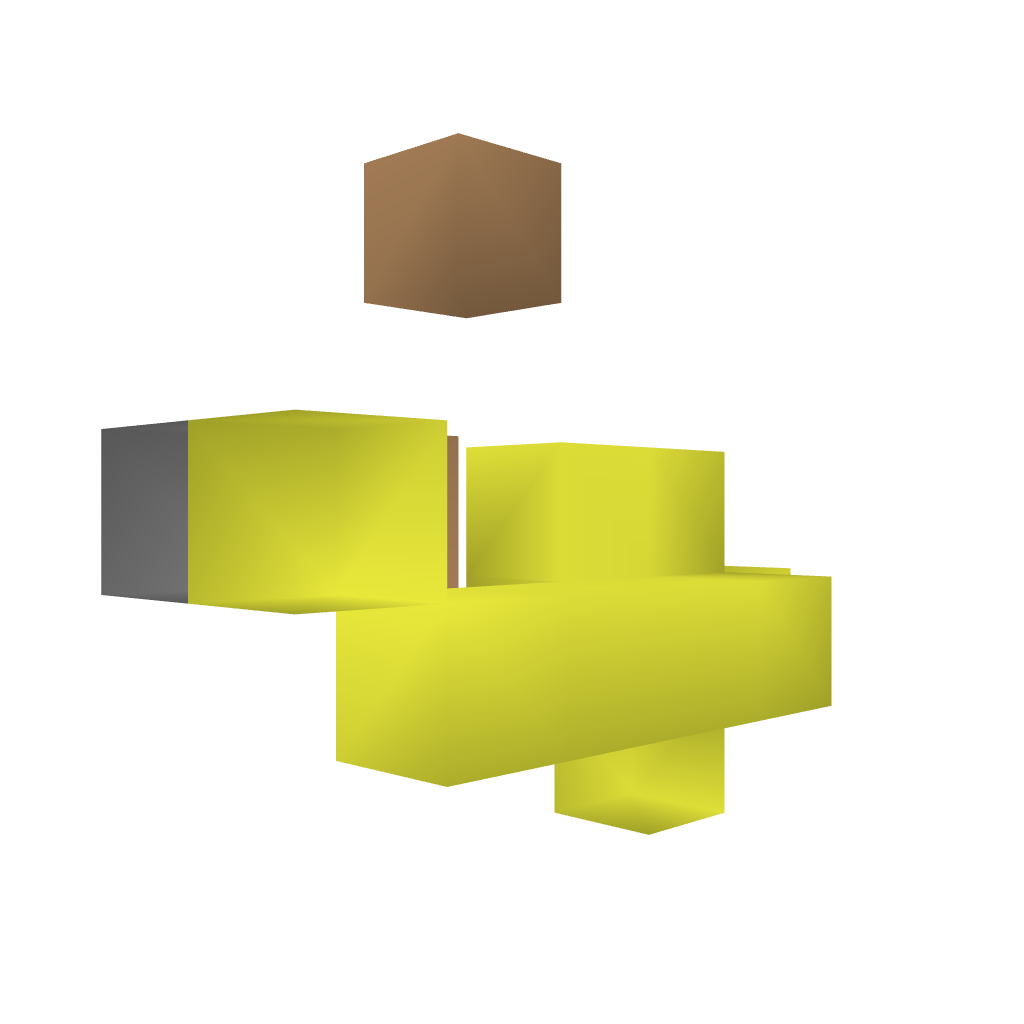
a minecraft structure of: Shop (Dispenser) bad low quality